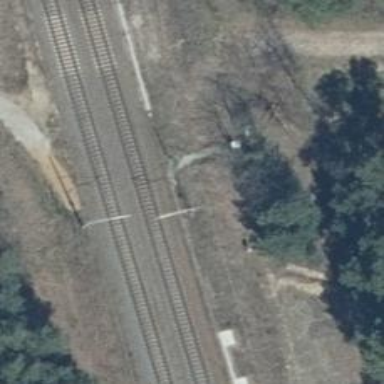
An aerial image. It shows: Railway milestone with catenary mast.